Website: home-depot
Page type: delivery-shipping
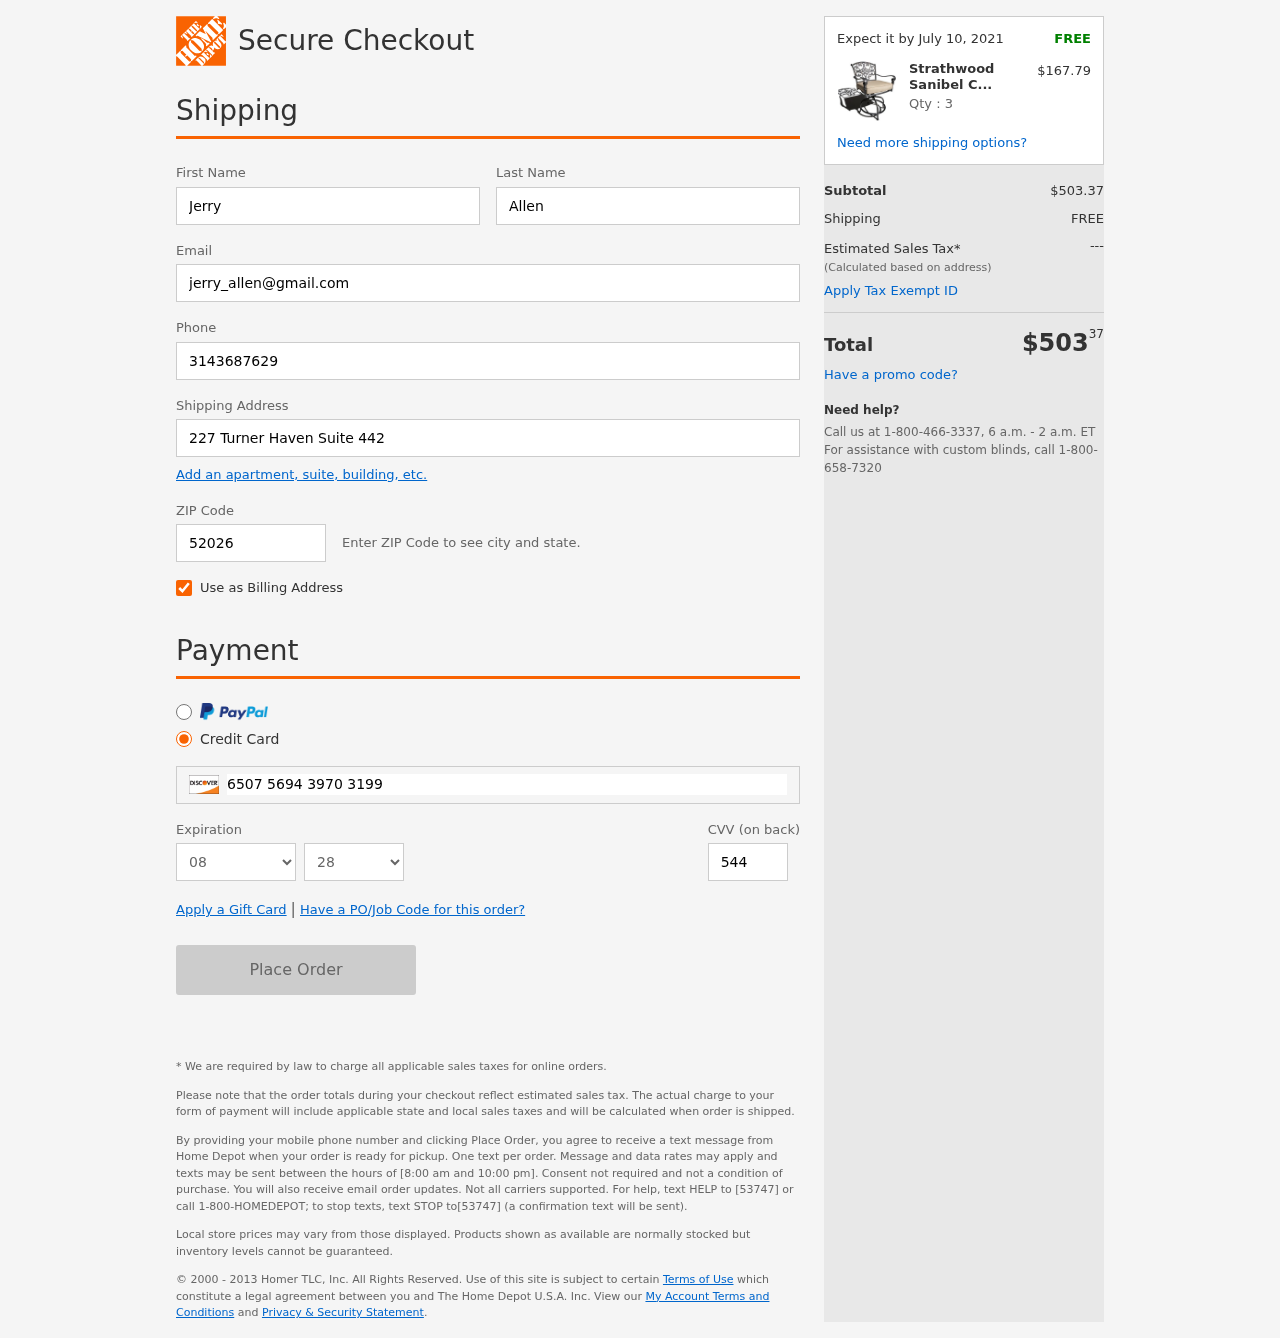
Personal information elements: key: PII_CARD_CVV
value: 544
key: PII_CARD_EXPIRY_MONTH
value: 08
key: PII_CARD_EXPIRY_YEAR
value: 28
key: PII_CARD_NUMBER
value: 6507 5694 3970 3199
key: PII_EMAIL
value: jerry_allen@gmail.com
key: PII_FIRSTNAME
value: Jerry
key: PII_LASTNAME
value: Allen
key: PII_PHONE
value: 3143687629
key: PII_POSTCODE
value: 52026
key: PII_STREET
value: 227 Turner Haven Suite 442
Product elements: key: PRODUCT1_NAME
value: Strathwood Sanibel Cast Aluminum Balcony Chair with Cushion, Set of 2
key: PRODUCT1_PRICE
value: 167.79
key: PRODUCT1_QUANTITY
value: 3
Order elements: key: ORDER_DELIVERY_DATE
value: Expect it by July 10, 2021
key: ORDER_SUBTOTAL
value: $503.37
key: ORDER_SHIPPING_COST
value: FREE
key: ORDER_TOTAL
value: $50337